Interaction volume radius: 5 \u00c5
Interaction volume height: 10 \u00c5
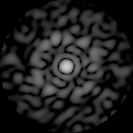
Disorder parameter: 0.8502